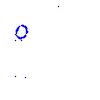
Particle: proton